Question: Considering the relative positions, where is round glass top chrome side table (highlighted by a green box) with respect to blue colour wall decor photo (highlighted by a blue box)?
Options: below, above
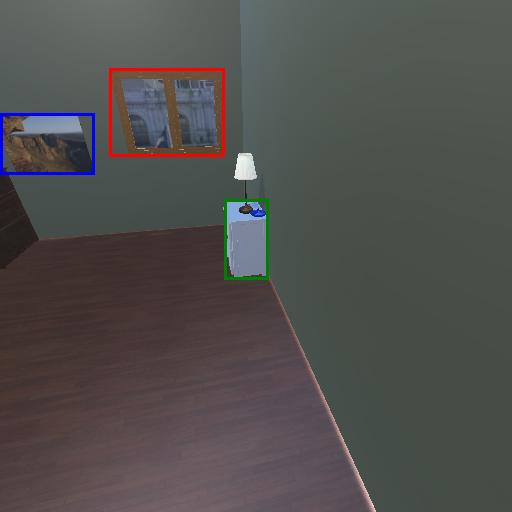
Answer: below